Question: Let me try to make my question much clearer here. Supposed I have a custom tab created by using buttons and images in XML layout and it looks like this.

Each of these buttons, should call a class. Normally, Intent is used to call new class when onClick. But the whole layout would be redrawn when I call any of the classes via Intent.
'''
Intent intent1 = new Intent(TabBar.this, Favourites.class);
startActivity(intent1);
'''
I tried using TabHost and it worked, but my project requires me to use a custom tab bar.
I also tried the solution to this <URL>, which worked as well.
My goal is to maintain the custom tab that I have, and change the classes instead of layout without redrawing the custom tab bar everytime I click on every buttons. With classes, I can run different functions and call different activities.
I googled a lot on this but couldn't seem to find a solution or reference. Can somebody guide me? Thanks in advance.
Update :
I'm new in Android, and after attempting many times, I decided to try out codes from AdilSoomro to achieve what I wanted, <URL> which is to create custom tabs that looks like iPhone tabs. However, this project uses TabActivity that is now deprecated in Android 4.1. I attempted to change it to FragmentActivity after referring to other sources that uses Fragments for tabs.
- <URL>
I managed to create it using FragmentActivity and here is where you can refer to them :
<URL>
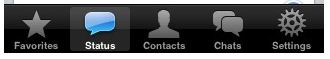
Answer: You can use 'TabHost' control to achieve this. Go through this <URL>
It explains all the possibilities. It also includes using custom tab bar defined in the xml file.